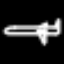
Label: airplane